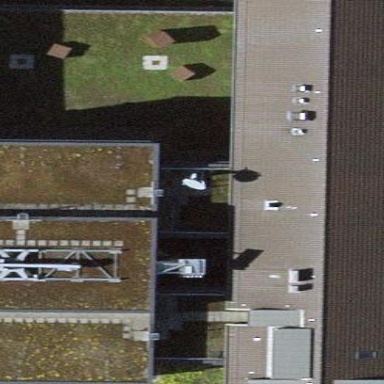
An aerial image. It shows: Building with hipped roof.